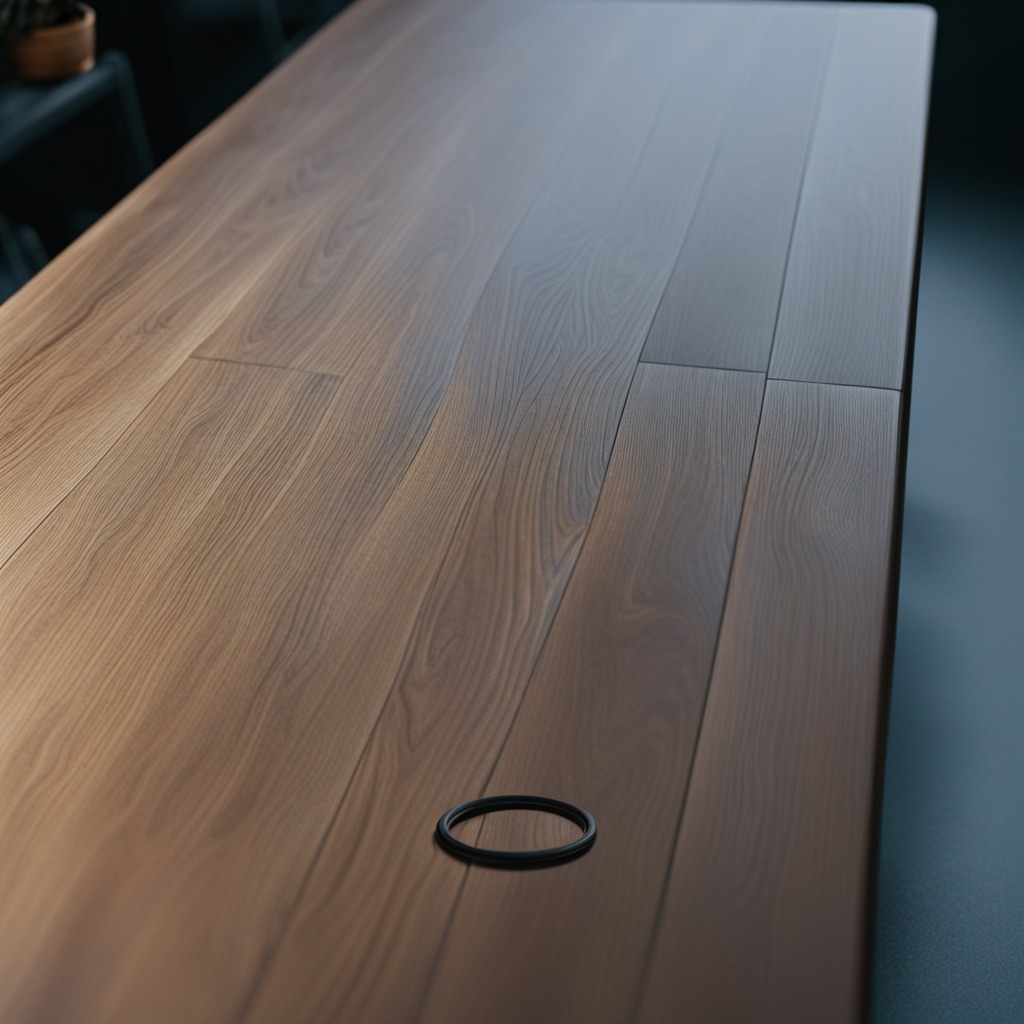
A rubber O-ring is lying on a table with faint burn marks in a small garage at twilight.